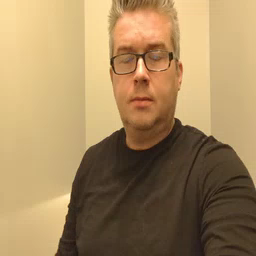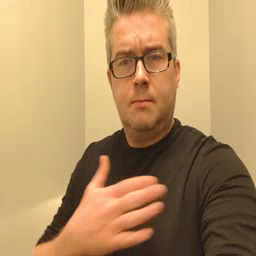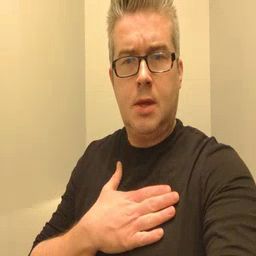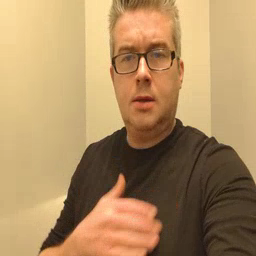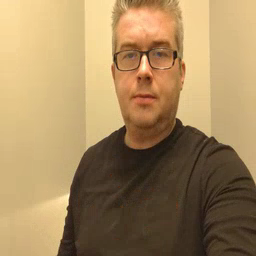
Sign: minemy